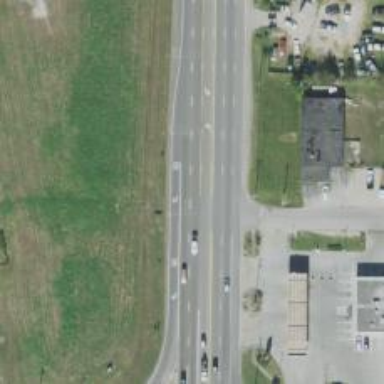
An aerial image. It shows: Trunk link highway.